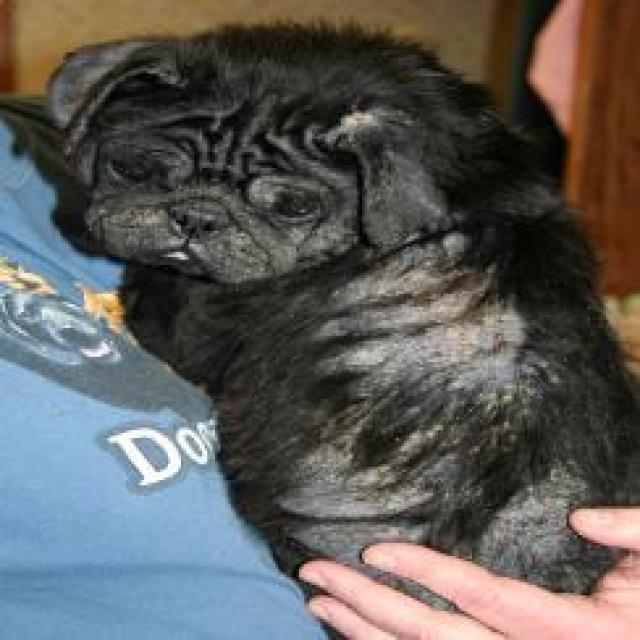
Canine fungal skin infection — characterized by alopecia, scaling, crusting, and circular lesions. Common agents include Malassezia and Candida species.